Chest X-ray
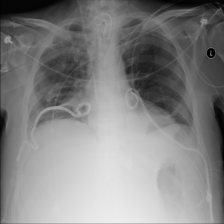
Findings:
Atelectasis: positive
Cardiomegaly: negative
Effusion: negative
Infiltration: negative
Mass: negative
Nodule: negative
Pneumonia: negative
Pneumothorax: negative
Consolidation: negative
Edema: negative
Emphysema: negative
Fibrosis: negative
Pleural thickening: negative
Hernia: negative